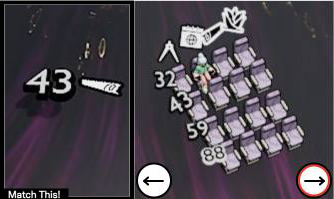
Task: seats
Answer: no